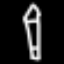
Label: pencil